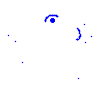
Particle: kaon